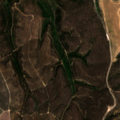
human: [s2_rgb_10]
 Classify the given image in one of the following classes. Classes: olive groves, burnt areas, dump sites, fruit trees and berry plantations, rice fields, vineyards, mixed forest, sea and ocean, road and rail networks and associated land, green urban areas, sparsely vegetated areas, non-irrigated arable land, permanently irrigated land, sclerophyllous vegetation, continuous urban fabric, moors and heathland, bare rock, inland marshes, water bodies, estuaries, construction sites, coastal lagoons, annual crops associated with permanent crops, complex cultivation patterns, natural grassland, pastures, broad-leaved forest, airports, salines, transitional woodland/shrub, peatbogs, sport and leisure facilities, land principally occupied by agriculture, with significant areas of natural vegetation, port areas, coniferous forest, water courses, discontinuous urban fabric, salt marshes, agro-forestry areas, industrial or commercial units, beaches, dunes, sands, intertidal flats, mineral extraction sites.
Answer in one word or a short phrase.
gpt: broad-leaved forest, transitional woodland/shrub